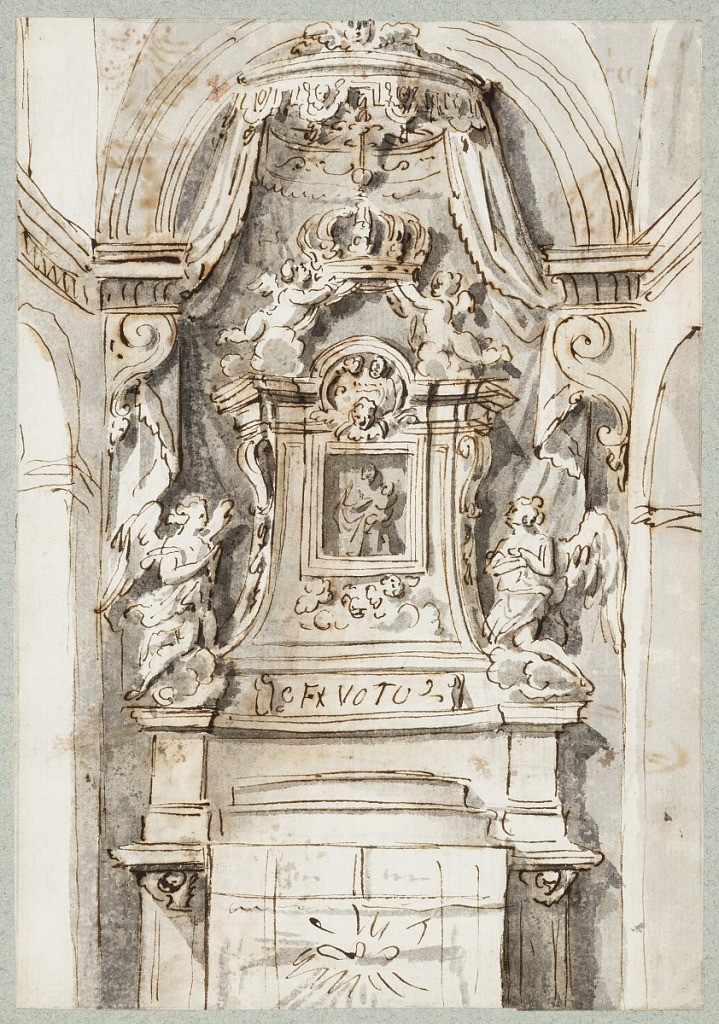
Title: Album page
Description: One sheet of paper drawn on recto and verso, mounted onto an album page with window cutout to see verso.